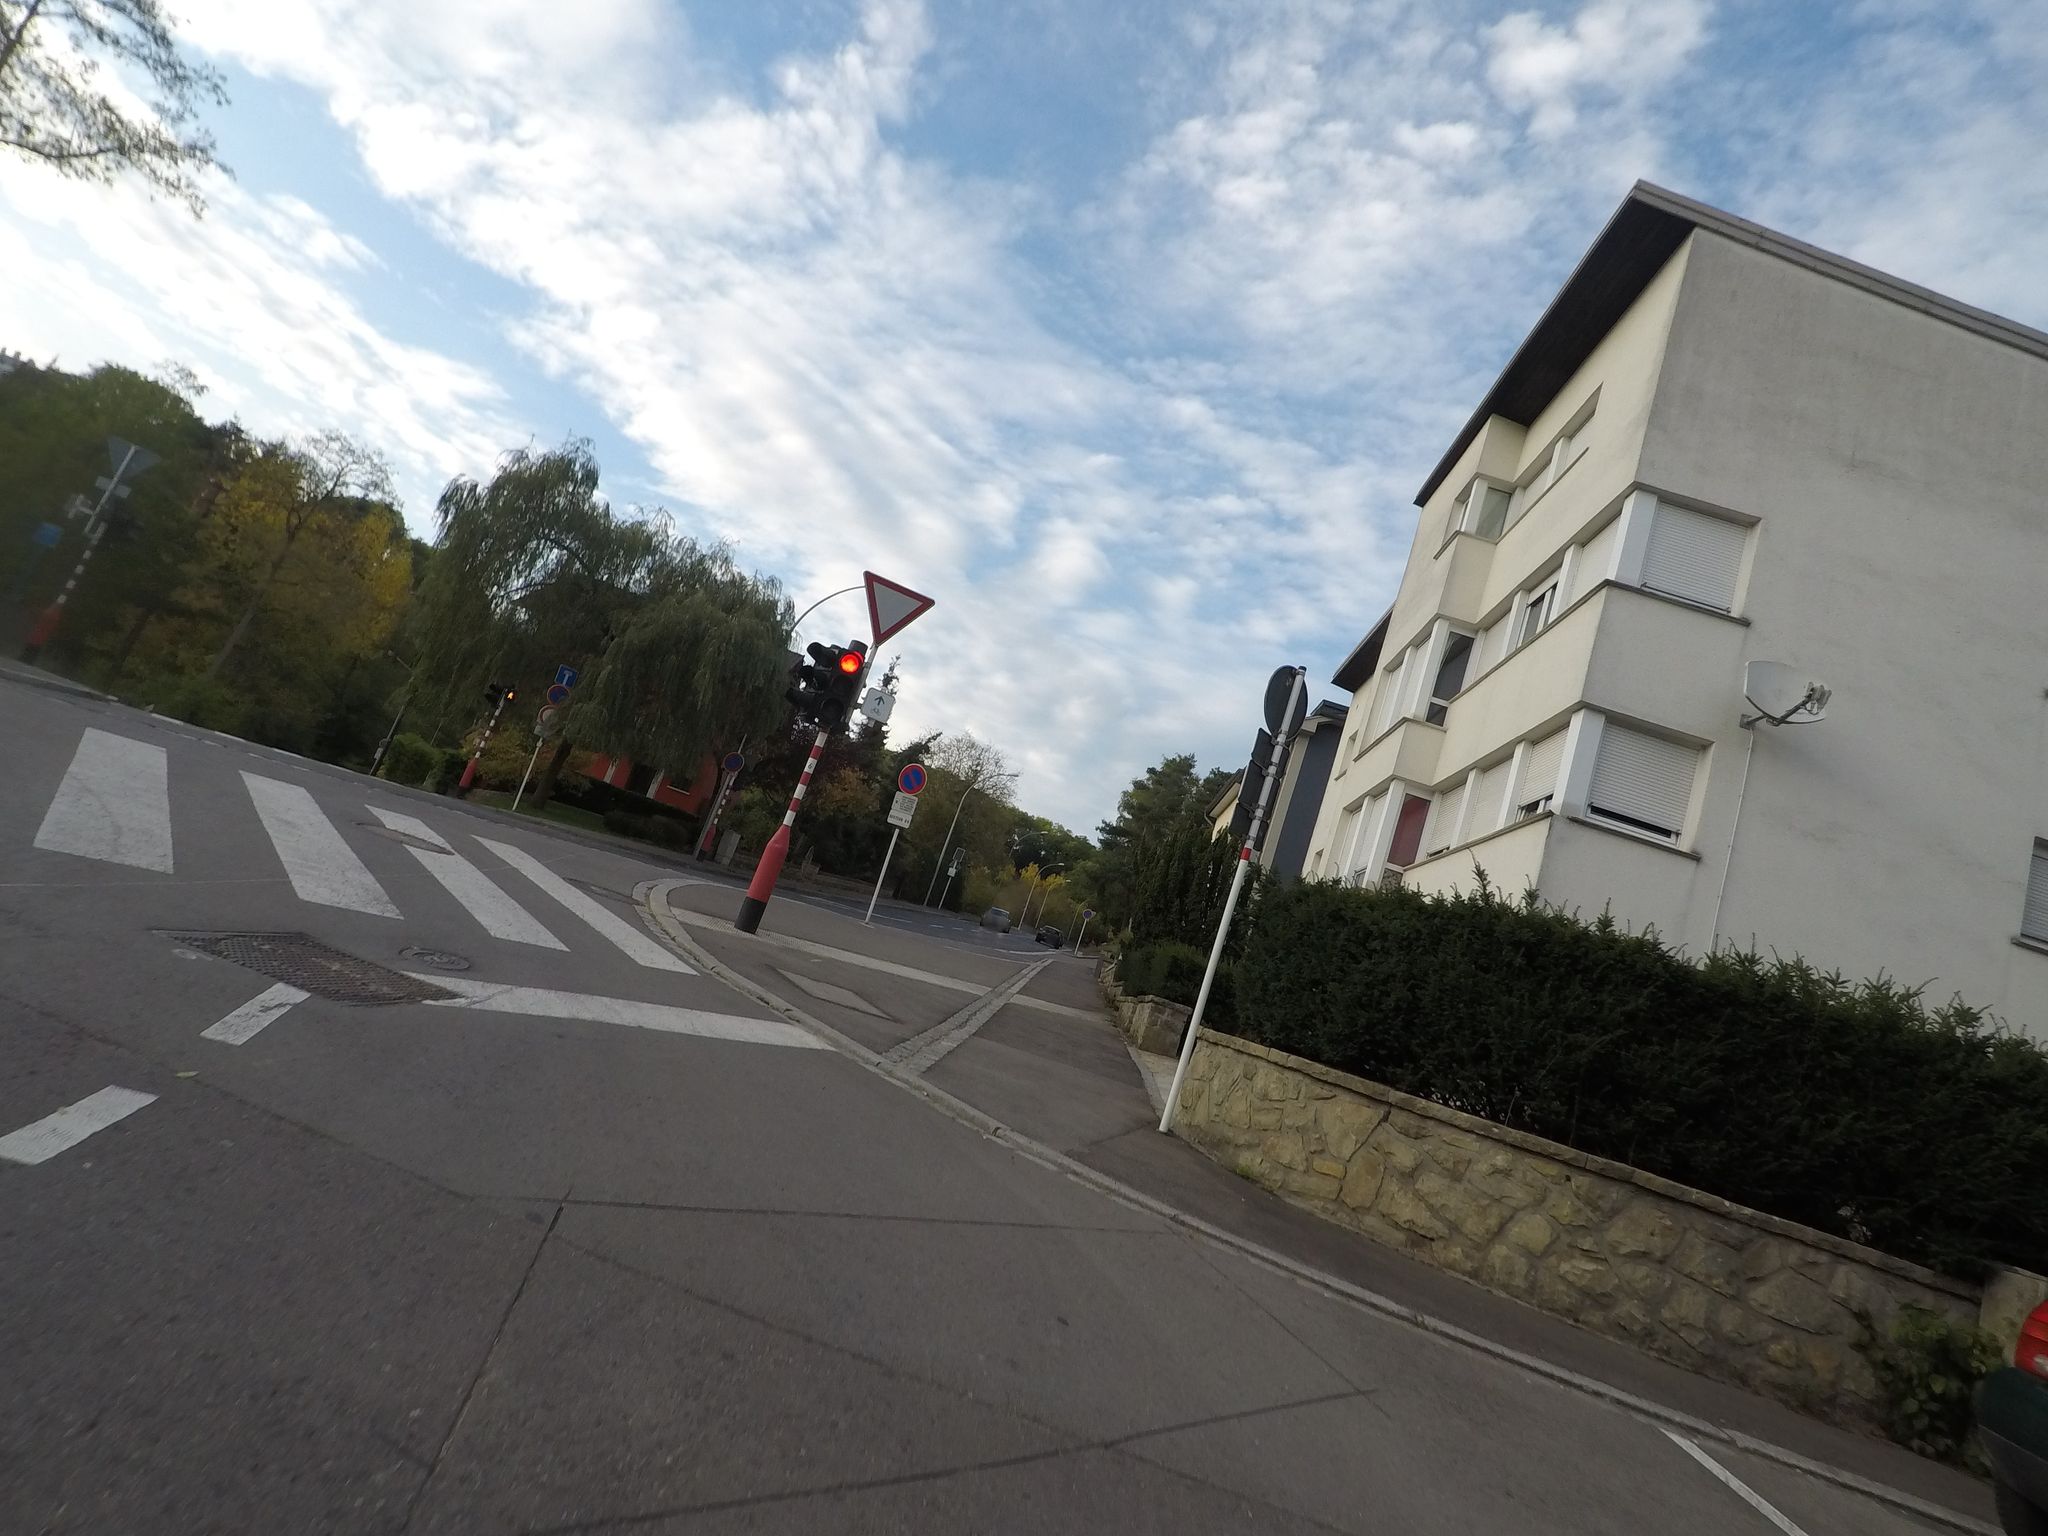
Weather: cloudy
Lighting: day
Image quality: good
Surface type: cycling surface
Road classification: cycleway, residential
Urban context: urban centre
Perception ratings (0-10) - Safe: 7.26, Lively: 9, Beautiful: 9.66, Boring: 2.8, Depressing: 2.63, Wealthy: 6.69